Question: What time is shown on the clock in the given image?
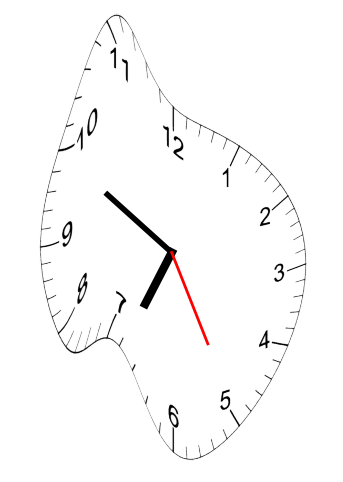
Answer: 06:49:25